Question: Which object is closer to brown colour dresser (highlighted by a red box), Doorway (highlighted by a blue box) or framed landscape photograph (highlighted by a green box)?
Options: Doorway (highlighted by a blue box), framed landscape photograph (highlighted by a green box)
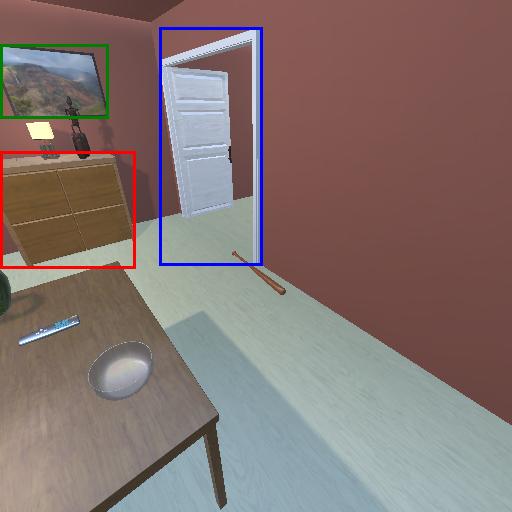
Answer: Doorway (highlighted by a blue box)